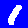
Digit: 1